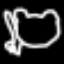
Label: frog